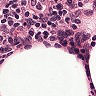
Metastatic tissue present: no